Question: So I can successfully change the C++ entry point to be in a class, which helps me isolate my graphics system initialization from the main program code. But when I call some library code from the new main the whole program crashes. For example:
'''
#include <iostream>
using namespace std;
int ENTRY(){
cout << "hello from here" << endl;
system("pause");
}
'''
I compile it with these linker options:
Without the /cout/ line it works fine, else it crashes with /Access Violation/ at

Is there something that I'm missing?
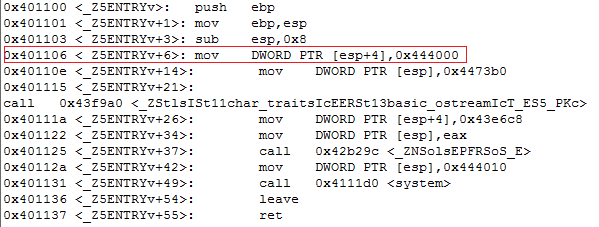
Answer: What exactly do you think '-nostartfiles' does?
It suppresses the CRT initialization, which among other things is responsible for calling global constructors. Without global constructors, 'cout' isn't initialized. Without initialization, your program goes boom.
Why mess with this anyway? Wouldn't it be easier to just link in a small boilerplate 'main'? It could look like this:
'''
// app.hpp
class App {
protected:
App();
virtual ~App();
private:
virtual int run(/*args if you want them*/) = 0;
int startup(/*args if you want them*/);
friend int app_run(/*args if you want them*/);
};
// app.cpp: just add this to your project
namespace { App* the_app; }
App::App() { the_app = this; }
App::~App() {}
int App::startup() {
// Add whatever code you want here, e.g. to create a window.
return run();
}
int app_run() { return the_app->startup(); }
int main() { return app_run(); }
int wmain() { return app_run(); }
int WinMain(HINSTANCE, HINSTANCE, char*, int) { return app_run(); }
int wWinMain(HINSTANCE, HINSTANCE, WCHAR*, int) { return app_run(); }
'''
Now just derive your main class from App and add a global object of that type.